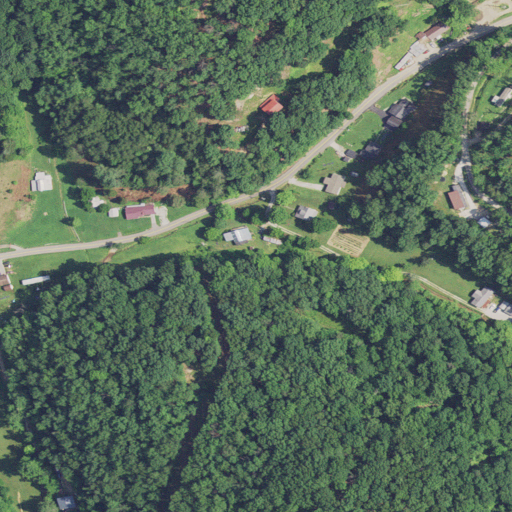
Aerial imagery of valley in West Virginia named Saw Pit Hollow containing deciduous forest, open development, low intensity development, grassland, mixed forest, and medium intensity development